Interaction volume radius: 10 \u00c5
Interaction volume height: 15 \u00c5
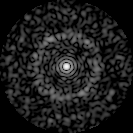
Disorder parameter: 0.8299